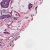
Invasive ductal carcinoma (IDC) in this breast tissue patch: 1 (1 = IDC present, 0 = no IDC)